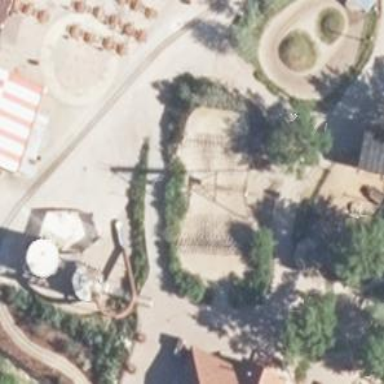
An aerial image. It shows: Playground with swings.